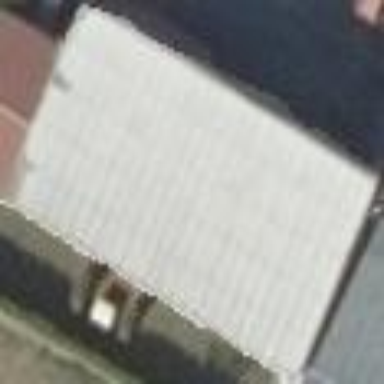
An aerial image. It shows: Industrial building.